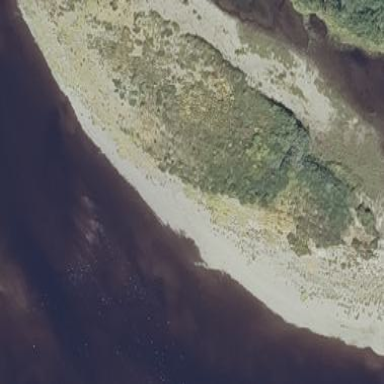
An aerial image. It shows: Scenic beach with natural beauty.